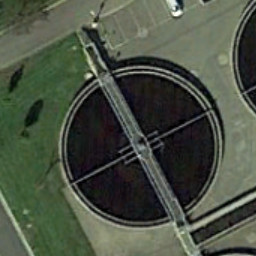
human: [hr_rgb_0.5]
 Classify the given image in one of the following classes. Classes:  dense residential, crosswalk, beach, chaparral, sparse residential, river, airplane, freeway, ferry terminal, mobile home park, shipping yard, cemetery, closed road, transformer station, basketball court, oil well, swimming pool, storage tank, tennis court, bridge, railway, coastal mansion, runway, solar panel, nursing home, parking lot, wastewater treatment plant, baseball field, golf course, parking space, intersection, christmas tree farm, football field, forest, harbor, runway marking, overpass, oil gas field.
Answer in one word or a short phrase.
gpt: wastewater treatment plant